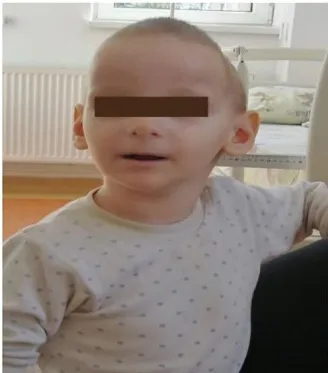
(A,B): First patient (child 4) at 2 years and 10 months. He had craniofacial dysmorphism, ears with thin helices, deep conchae, and hypoplastic lobules.
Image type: medical_photograph (skin_photograph)